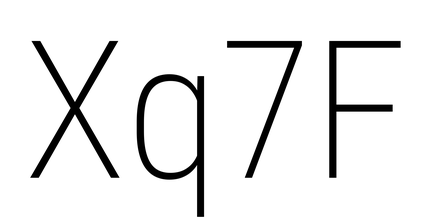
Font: Roboto_Condensed_ExtraLight